Field crop: maize
Growth stage: 2
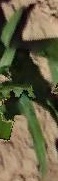
Species: maize